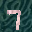
Label: 7